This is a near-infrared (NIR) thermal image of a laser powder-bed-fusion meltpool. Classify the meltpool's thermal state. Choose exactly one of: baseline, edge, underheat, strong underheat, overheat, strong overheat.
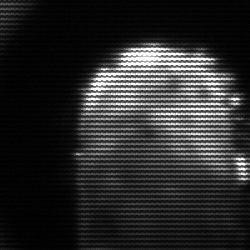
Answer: baseline